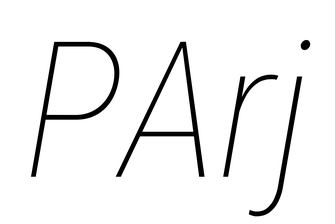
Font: Roboto-Italic_Condensed_Thin_Italic